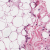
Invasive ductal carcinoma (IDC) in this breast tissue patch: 0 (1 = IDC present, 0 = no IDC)